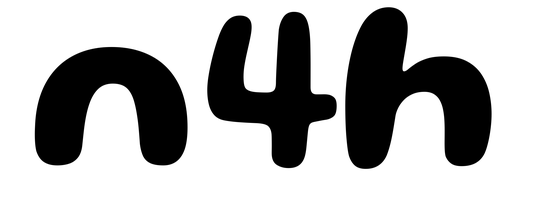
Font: Gluten_SemiBold